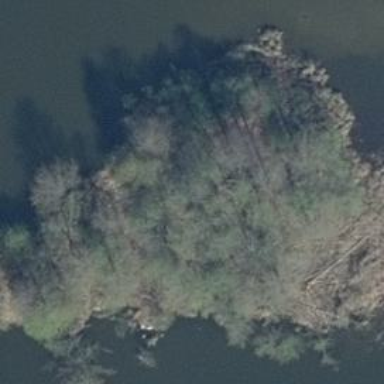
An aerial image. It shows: Swamp in wetland area.